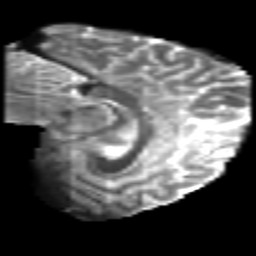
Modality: T2w
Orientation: sagittal
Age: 19
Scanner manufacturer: philips
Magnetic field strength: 3 T
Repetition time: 8.6 s
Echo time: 0.127 s